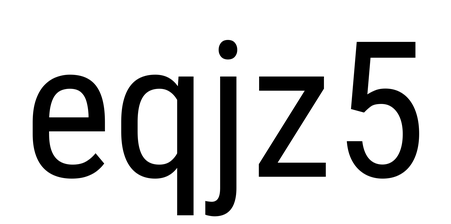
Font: Roboto_Condensed_Regular